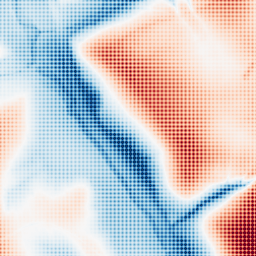
Category: classical
Decomposition family: gaussian_anisotropic
Decomposition parameters: sigma_x: 50
sigma_y: 20
Upsampling method: sinc_blackman
Upsampling parameters: scale: 4
kernel_size: 4
Upsampling scale: 4